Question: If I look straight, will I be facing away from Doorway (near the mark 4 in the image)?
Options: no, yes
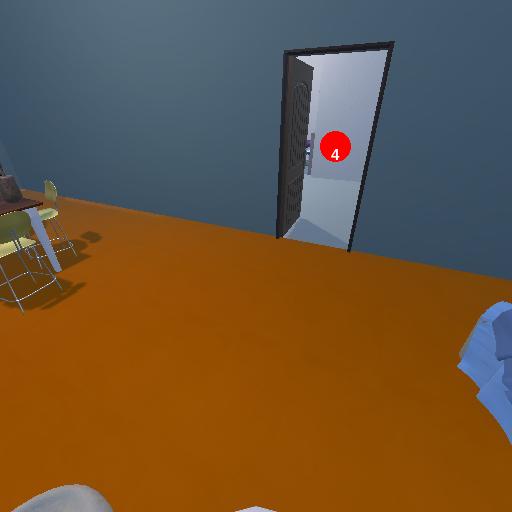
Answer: no